The image is a 2-D grayscale rendering of a rotating-machine vibration signal (signal-to-image). What is the most likely rotor condition (normal, misalignment, unbalance, looseness)?
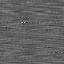
Answer: normal